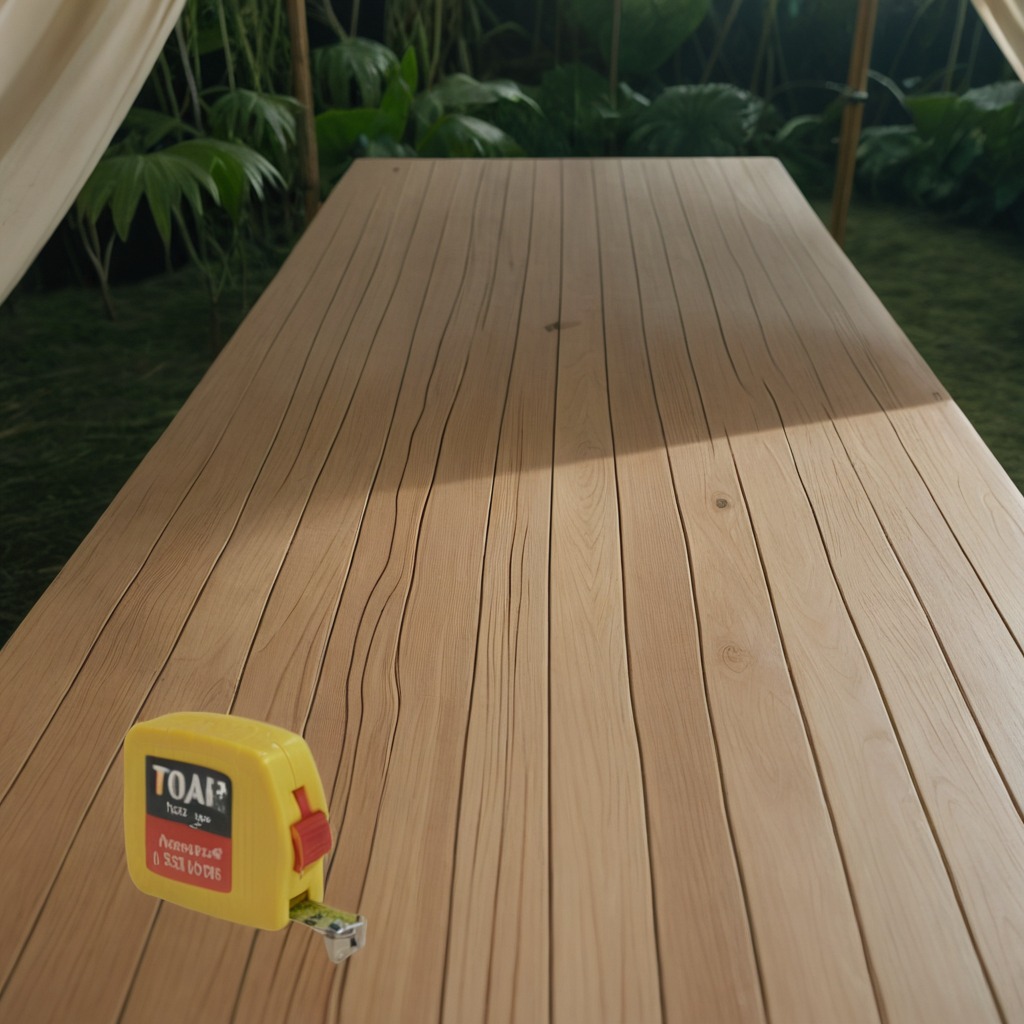
A measuring tape is lying on a wooden table inside a jungle field workshop tent.